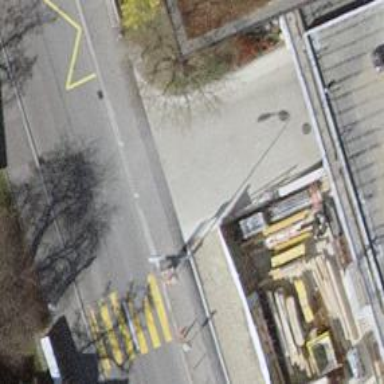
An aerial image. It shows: Unmarked crossing with traffic calming table on the road.